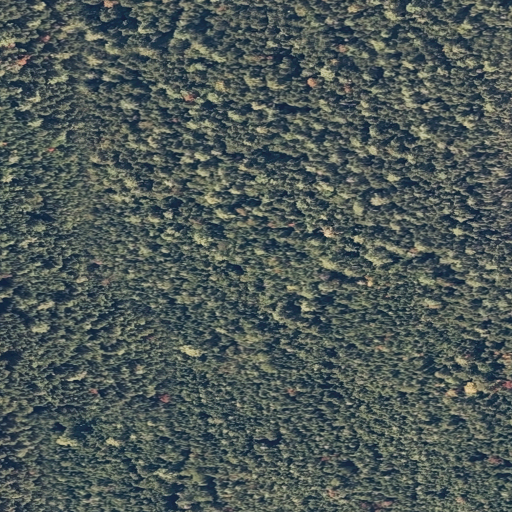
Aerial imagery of island in Maine named Gero Island containing evergreen forest and mixed forest